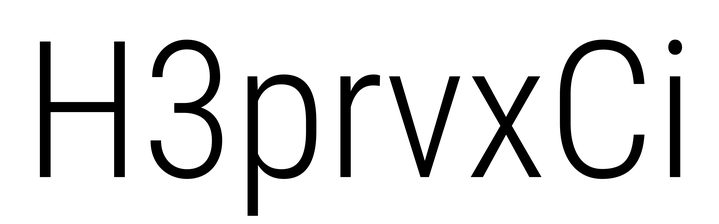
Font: Roboto_Condensed_Light